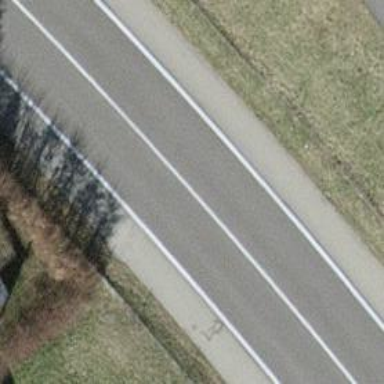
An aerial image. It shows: Trunk highway designated as motorroad.